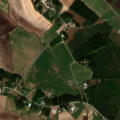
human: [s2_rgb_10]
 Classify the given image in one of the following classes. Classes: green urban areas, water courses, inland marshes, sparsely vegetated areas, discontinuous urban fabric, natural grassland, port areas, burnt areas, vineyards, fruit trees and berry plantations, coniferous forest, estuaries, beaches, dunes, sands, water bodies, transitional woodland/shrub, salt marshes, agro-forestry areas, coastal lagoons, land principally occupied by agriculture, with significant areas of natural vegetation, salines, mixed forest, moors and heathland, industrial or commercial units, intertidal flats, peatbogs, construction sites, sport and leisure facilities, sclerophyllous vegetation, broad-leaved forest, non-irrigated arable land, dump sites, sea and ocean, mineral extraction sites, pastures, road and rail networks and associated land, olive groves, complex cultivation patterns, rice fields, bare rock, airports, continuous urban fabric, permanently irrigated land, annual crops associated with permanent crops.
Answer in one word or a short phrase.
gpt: non-irrigated arable land, land principally occupied by agriculture, with significant areas of natural vegetation, coniferous forest, mixed forest